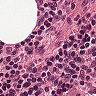
Metastatic tissue present: no